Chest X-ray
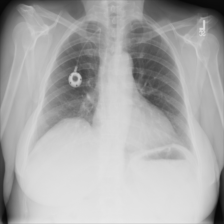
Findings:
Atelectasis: negative
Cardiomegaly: negative
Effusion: negative
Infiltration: negative
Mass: negative
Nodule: negative
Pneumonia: negative
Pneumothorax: negative
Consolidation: negative
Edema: negative
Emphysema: negative
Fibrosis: negative
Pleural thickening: negative
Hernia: negative